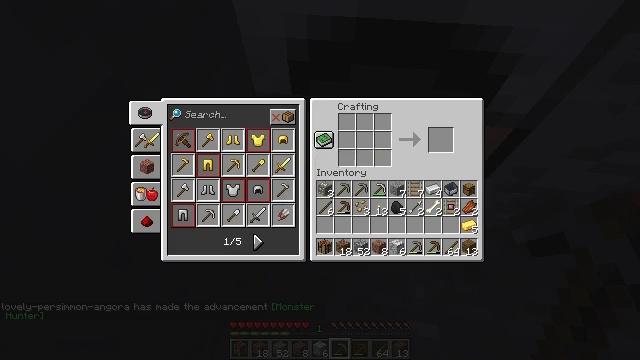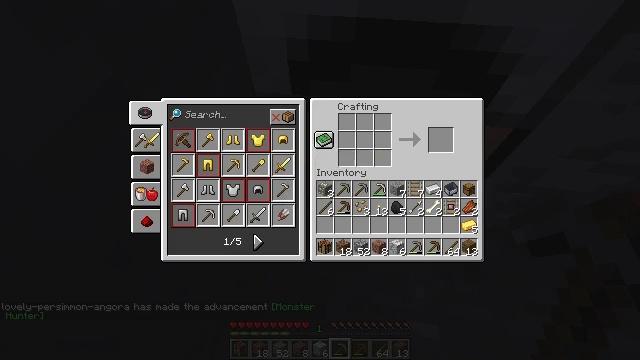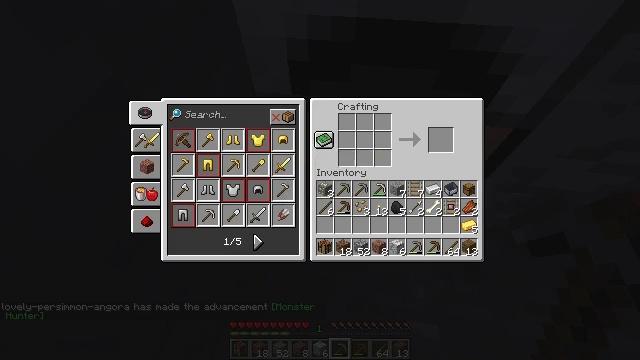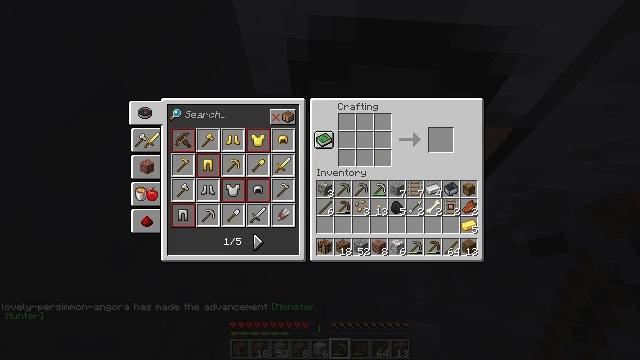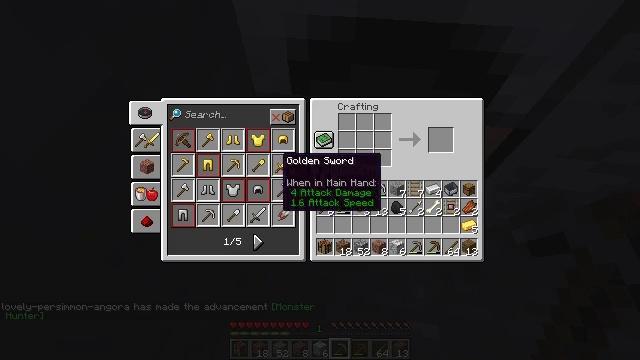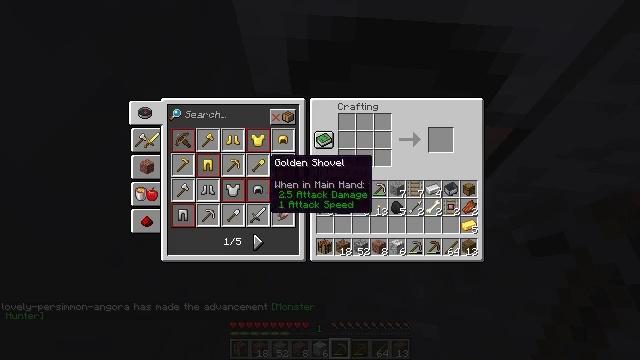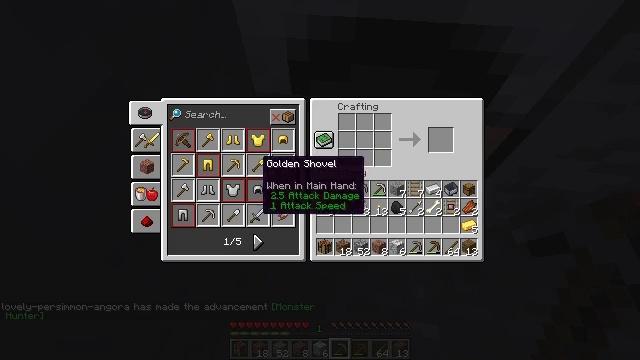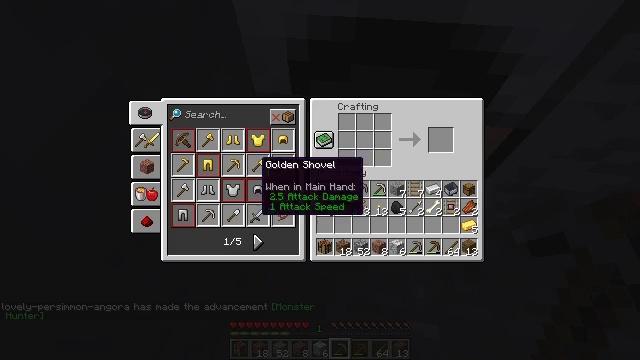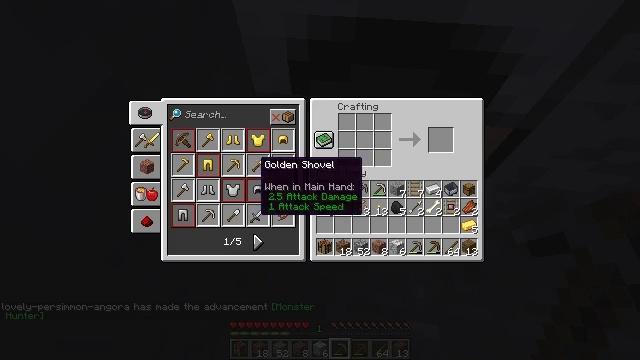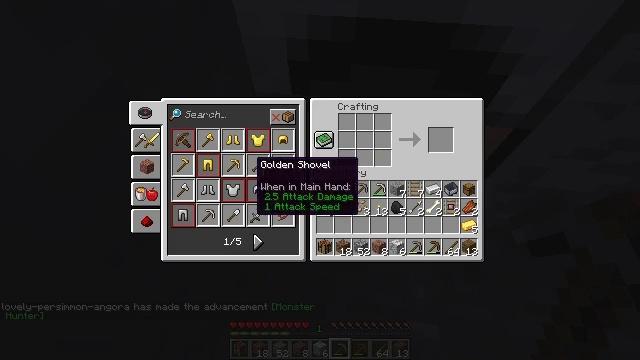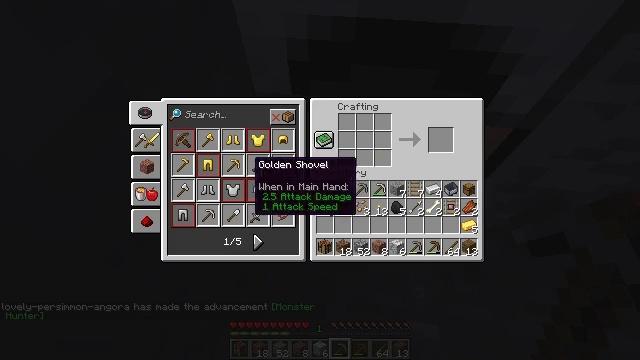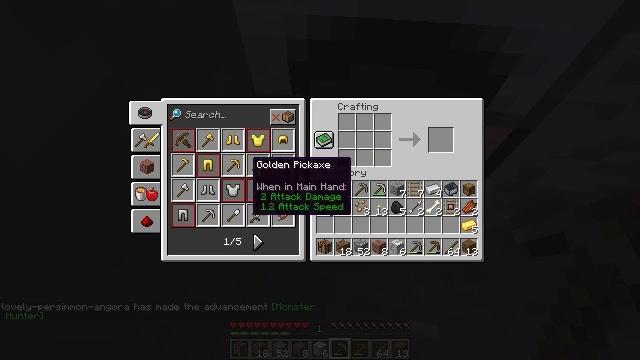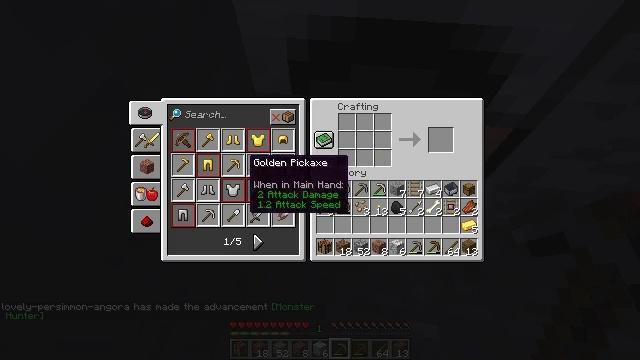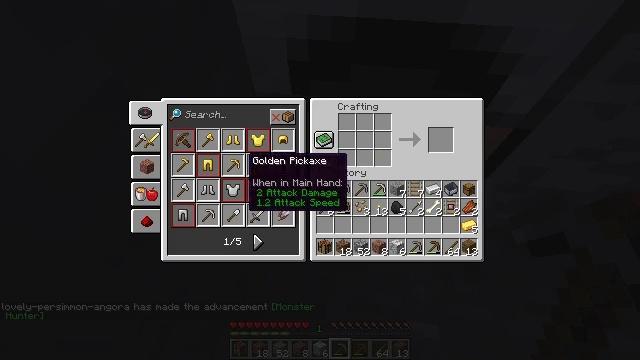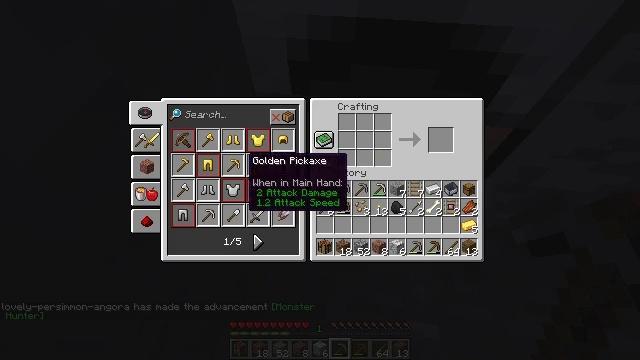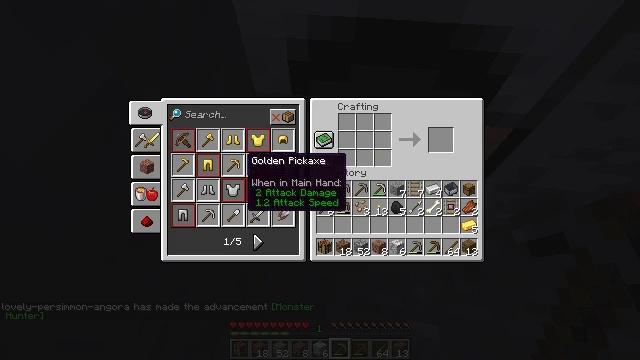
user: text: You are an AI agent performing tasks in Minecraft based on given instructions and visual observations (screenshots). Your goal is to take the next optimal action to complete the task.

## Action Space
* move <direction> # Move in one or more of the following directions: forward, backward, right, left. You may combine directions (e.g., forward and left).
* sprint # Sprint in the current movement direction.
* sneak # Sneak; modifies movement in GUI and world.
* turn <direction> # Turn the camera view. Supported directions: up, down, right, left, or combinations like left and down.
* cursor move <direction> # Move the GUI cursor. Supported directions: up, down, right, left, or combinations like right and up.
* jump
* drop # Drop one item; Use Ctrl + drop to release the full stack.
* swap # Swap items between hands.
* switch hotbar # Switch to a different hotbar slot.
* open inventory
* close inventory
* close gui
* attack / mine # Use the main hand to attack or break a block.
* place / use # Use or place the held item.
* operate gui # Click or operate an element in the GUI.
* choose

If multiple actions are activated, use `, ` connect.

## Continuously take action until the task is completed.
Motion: motion action
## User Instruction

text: Form a golden pickaxe by arranging materials in the crafting table.
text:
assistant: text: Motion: no_op
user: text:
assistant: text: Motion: no_op
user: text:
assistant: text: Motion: no_op
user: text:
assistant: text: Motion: cursor move left
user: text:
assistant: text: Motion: cursor move left
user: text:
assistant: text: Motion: cursor move left
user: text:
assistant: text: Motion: no_op
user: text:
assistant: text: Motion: no_op
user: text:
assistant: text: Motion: no_op
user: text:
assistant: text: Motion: no_op
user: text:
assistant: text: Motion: no_op
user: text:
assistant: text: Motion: no_op
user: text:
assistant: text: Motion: no_op
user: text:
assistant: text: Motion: no_op
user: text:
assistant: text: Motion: no_op
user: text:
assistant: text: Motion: no_op
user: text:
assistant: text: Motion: cursor move right
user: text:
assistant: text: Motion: cursor move right
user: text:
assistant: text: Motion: no_op
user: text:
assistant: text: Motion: no_op
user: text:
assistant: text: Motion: no_op
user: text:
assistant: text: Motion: no_op
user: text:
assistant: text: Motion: no_op
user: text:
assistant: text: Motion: no_op
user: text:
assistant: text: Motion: no_op
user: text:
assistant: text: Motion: no_op
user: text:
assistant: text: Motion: no_op
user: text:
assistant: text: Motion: no_op
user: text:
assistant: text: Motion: cursor move left
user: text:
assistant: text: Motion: cursor move left